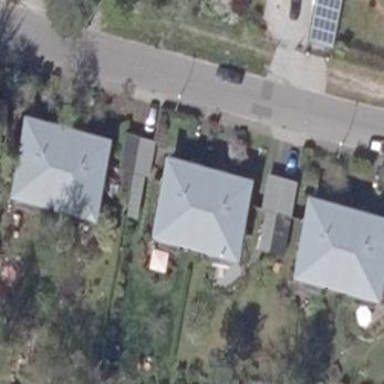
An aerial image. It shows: Hipped roof semi-detached house.